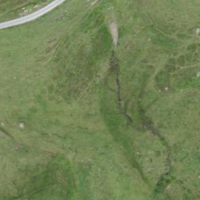
EUNIS habitat code: 23
Species observed at this site:
Platanthera bifolia